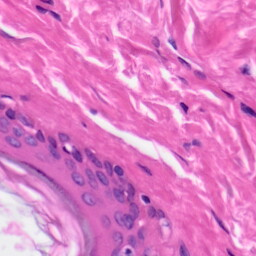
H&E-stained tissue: Skin